Question: When I refresh my page with firebug loaded, it pauses in Firebug with the following screen shown :

What is causing this, as it will not allow me to interact further with my site until I close Firebug? Is there a bug in my code?
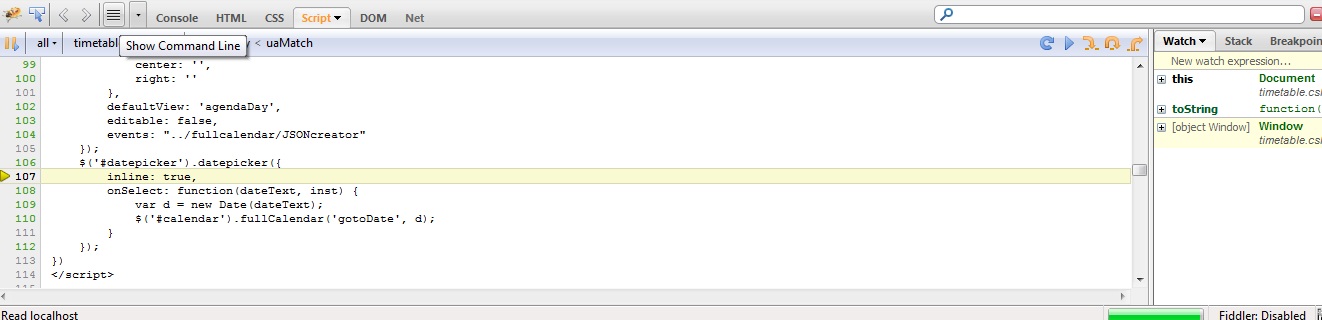
Answer: Looks like you have a breakpoint set on that line or possibly an error and break on all errors is turned on.
Go to breakpoints tab and remove all the break points and also set break on all errors to off.